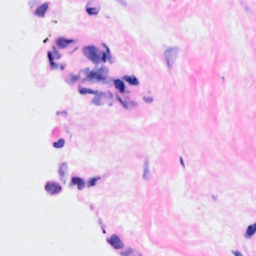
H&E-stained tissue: Breast